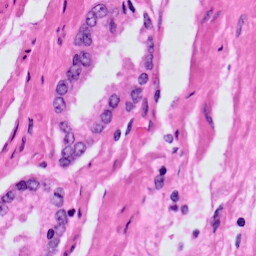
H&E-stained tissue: Prostate